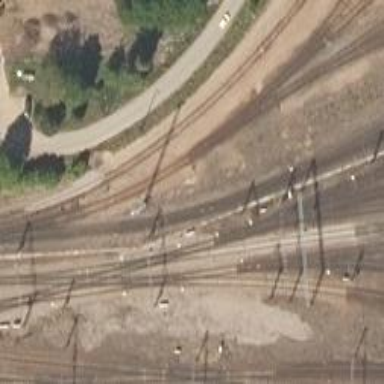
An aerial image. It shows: Railway signal.